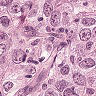
Metastatic tissue present: yes